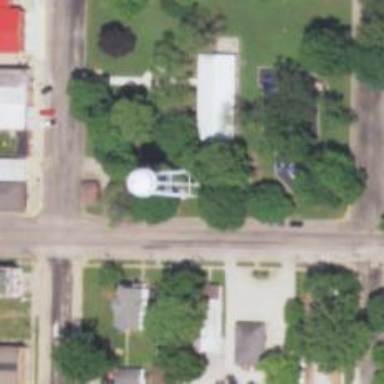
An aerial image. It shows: Water tower that is man-made.